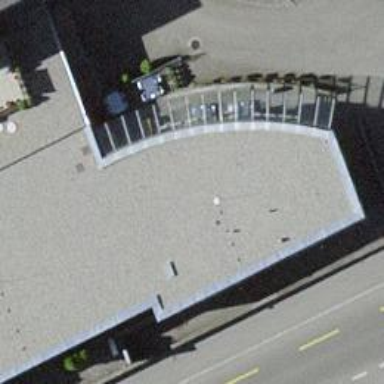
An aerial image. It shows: Cafe.